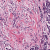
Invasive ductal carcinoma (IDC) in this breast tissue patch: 1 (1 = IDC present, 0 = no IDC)